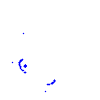
Particle: kaon